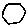
Label: hexagon